Echo time (TE): 2.2 ms
Repetition time (TR): 4.3 ms
Flip angle: 110 degrees
Bandwidth: 720 Hz
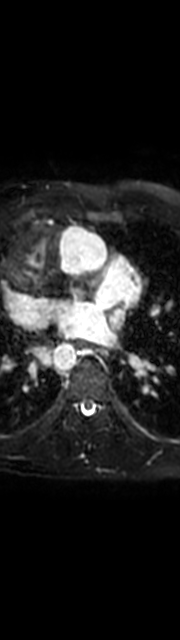
Patient age (years): 14
Disease severity: severe
Diagnoses: AOPAAnastamosis|ASD|CMRArtifactPA|DORV|Fontan|Glenn|VSD
Cardiac structures present: LV (left ventricle), RV (right ventricle), LA (left atrium), RA (right atrium), AO (aorta), PA (pulmonary artery), SVC (superior vena cava), IVC (inferior vena cava)